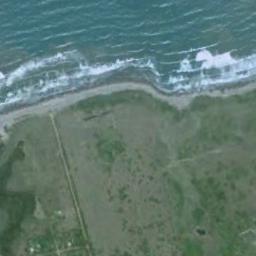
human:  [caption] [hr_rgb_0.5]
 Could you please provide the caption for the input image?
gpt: Grey-green coast and light blue sea water .

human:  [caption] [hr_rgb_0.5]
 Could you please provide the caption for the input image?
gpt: The narrow beach with brown sand and the land next to the beach is covered with some green plants .

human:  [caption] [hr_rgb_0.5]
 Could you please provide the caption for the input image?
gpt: The beach lies in the grass .

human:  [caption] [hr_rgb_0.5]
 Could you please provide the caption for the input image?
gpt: There is a large area of vegetation next to the beach .

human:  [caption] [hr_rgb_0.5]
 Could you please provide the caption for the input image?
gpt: The grass is beside the beach .